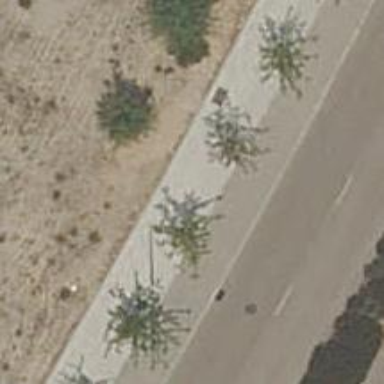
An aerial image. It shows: Row of trees in natural setting.